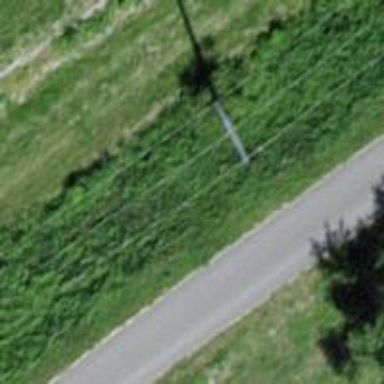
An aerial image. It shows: Concrete power pole with straight line management system.